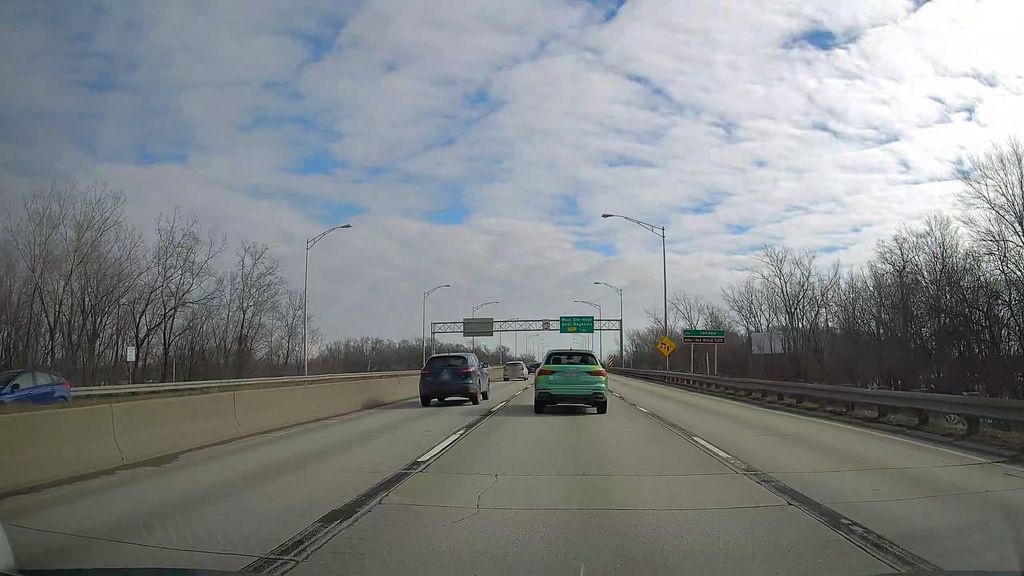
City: montreal